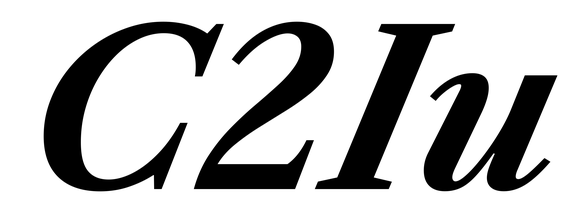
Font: LibreCaslonText-Italic_Bold_Italic